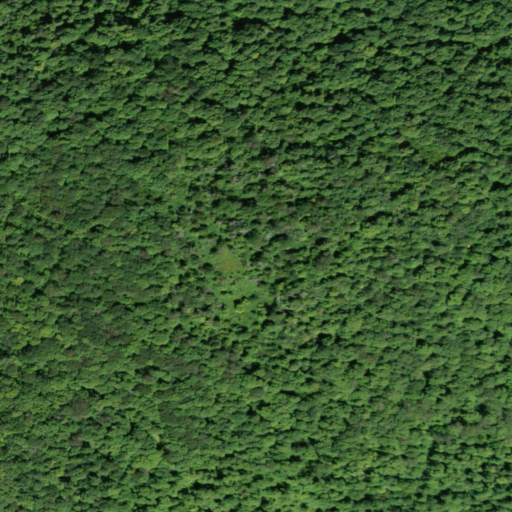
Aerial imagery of mountain in New York named Churchill Mountain containing mixed forest and deciduous forest